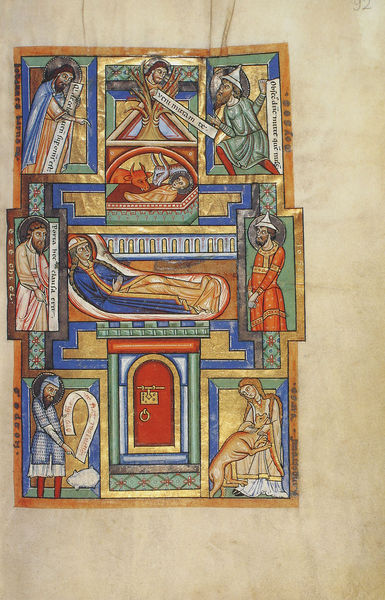
Titel: Stammheim Missale, Hildesheim
Schlagwörter: baum, blau, mann, grün, frau, männer, tür, hund, rot, schloss, tier, gewand, gold, kind, esel, schrift, liegen, rind, türe, ring, tor, buch, druck, seite, text, ritter, heiligenschein, grab, jesus, mittelalter, heilige, ähren, maria, ochse, miniatur, szenen, aufteilung, jesuskind, schriftband, ferkel, buchmalerei, riegel, spruchbänder, türklopfer, itter